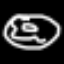
Label: donut